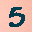
Label: 5